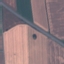
Label: Highway